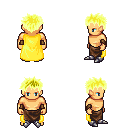
a pixel art fantasy rpg character, male body template, human, tanned skin, yellow cape, robe skirt, gold bedhead hairstyle, cloth bracers, metal boots, four views (front, back, left, right), 2x2 character sprite sheet, small pixel art, hard edges, no anti-aliasing